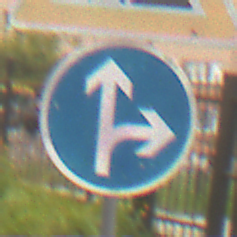
Verkehrszeichen: VorgeschriebeneFahrtrichtungGeradeausOderRechts
Zusatzzeichen oben: Arbeitsstelle
Umgebung: Outdoor, Urban
Tageszeit: MorningAfternoon
Wetter: Overcast
Licht: Natural
Jahreszeit: NotSpecified
Kontrast: LowContrast